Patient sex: F
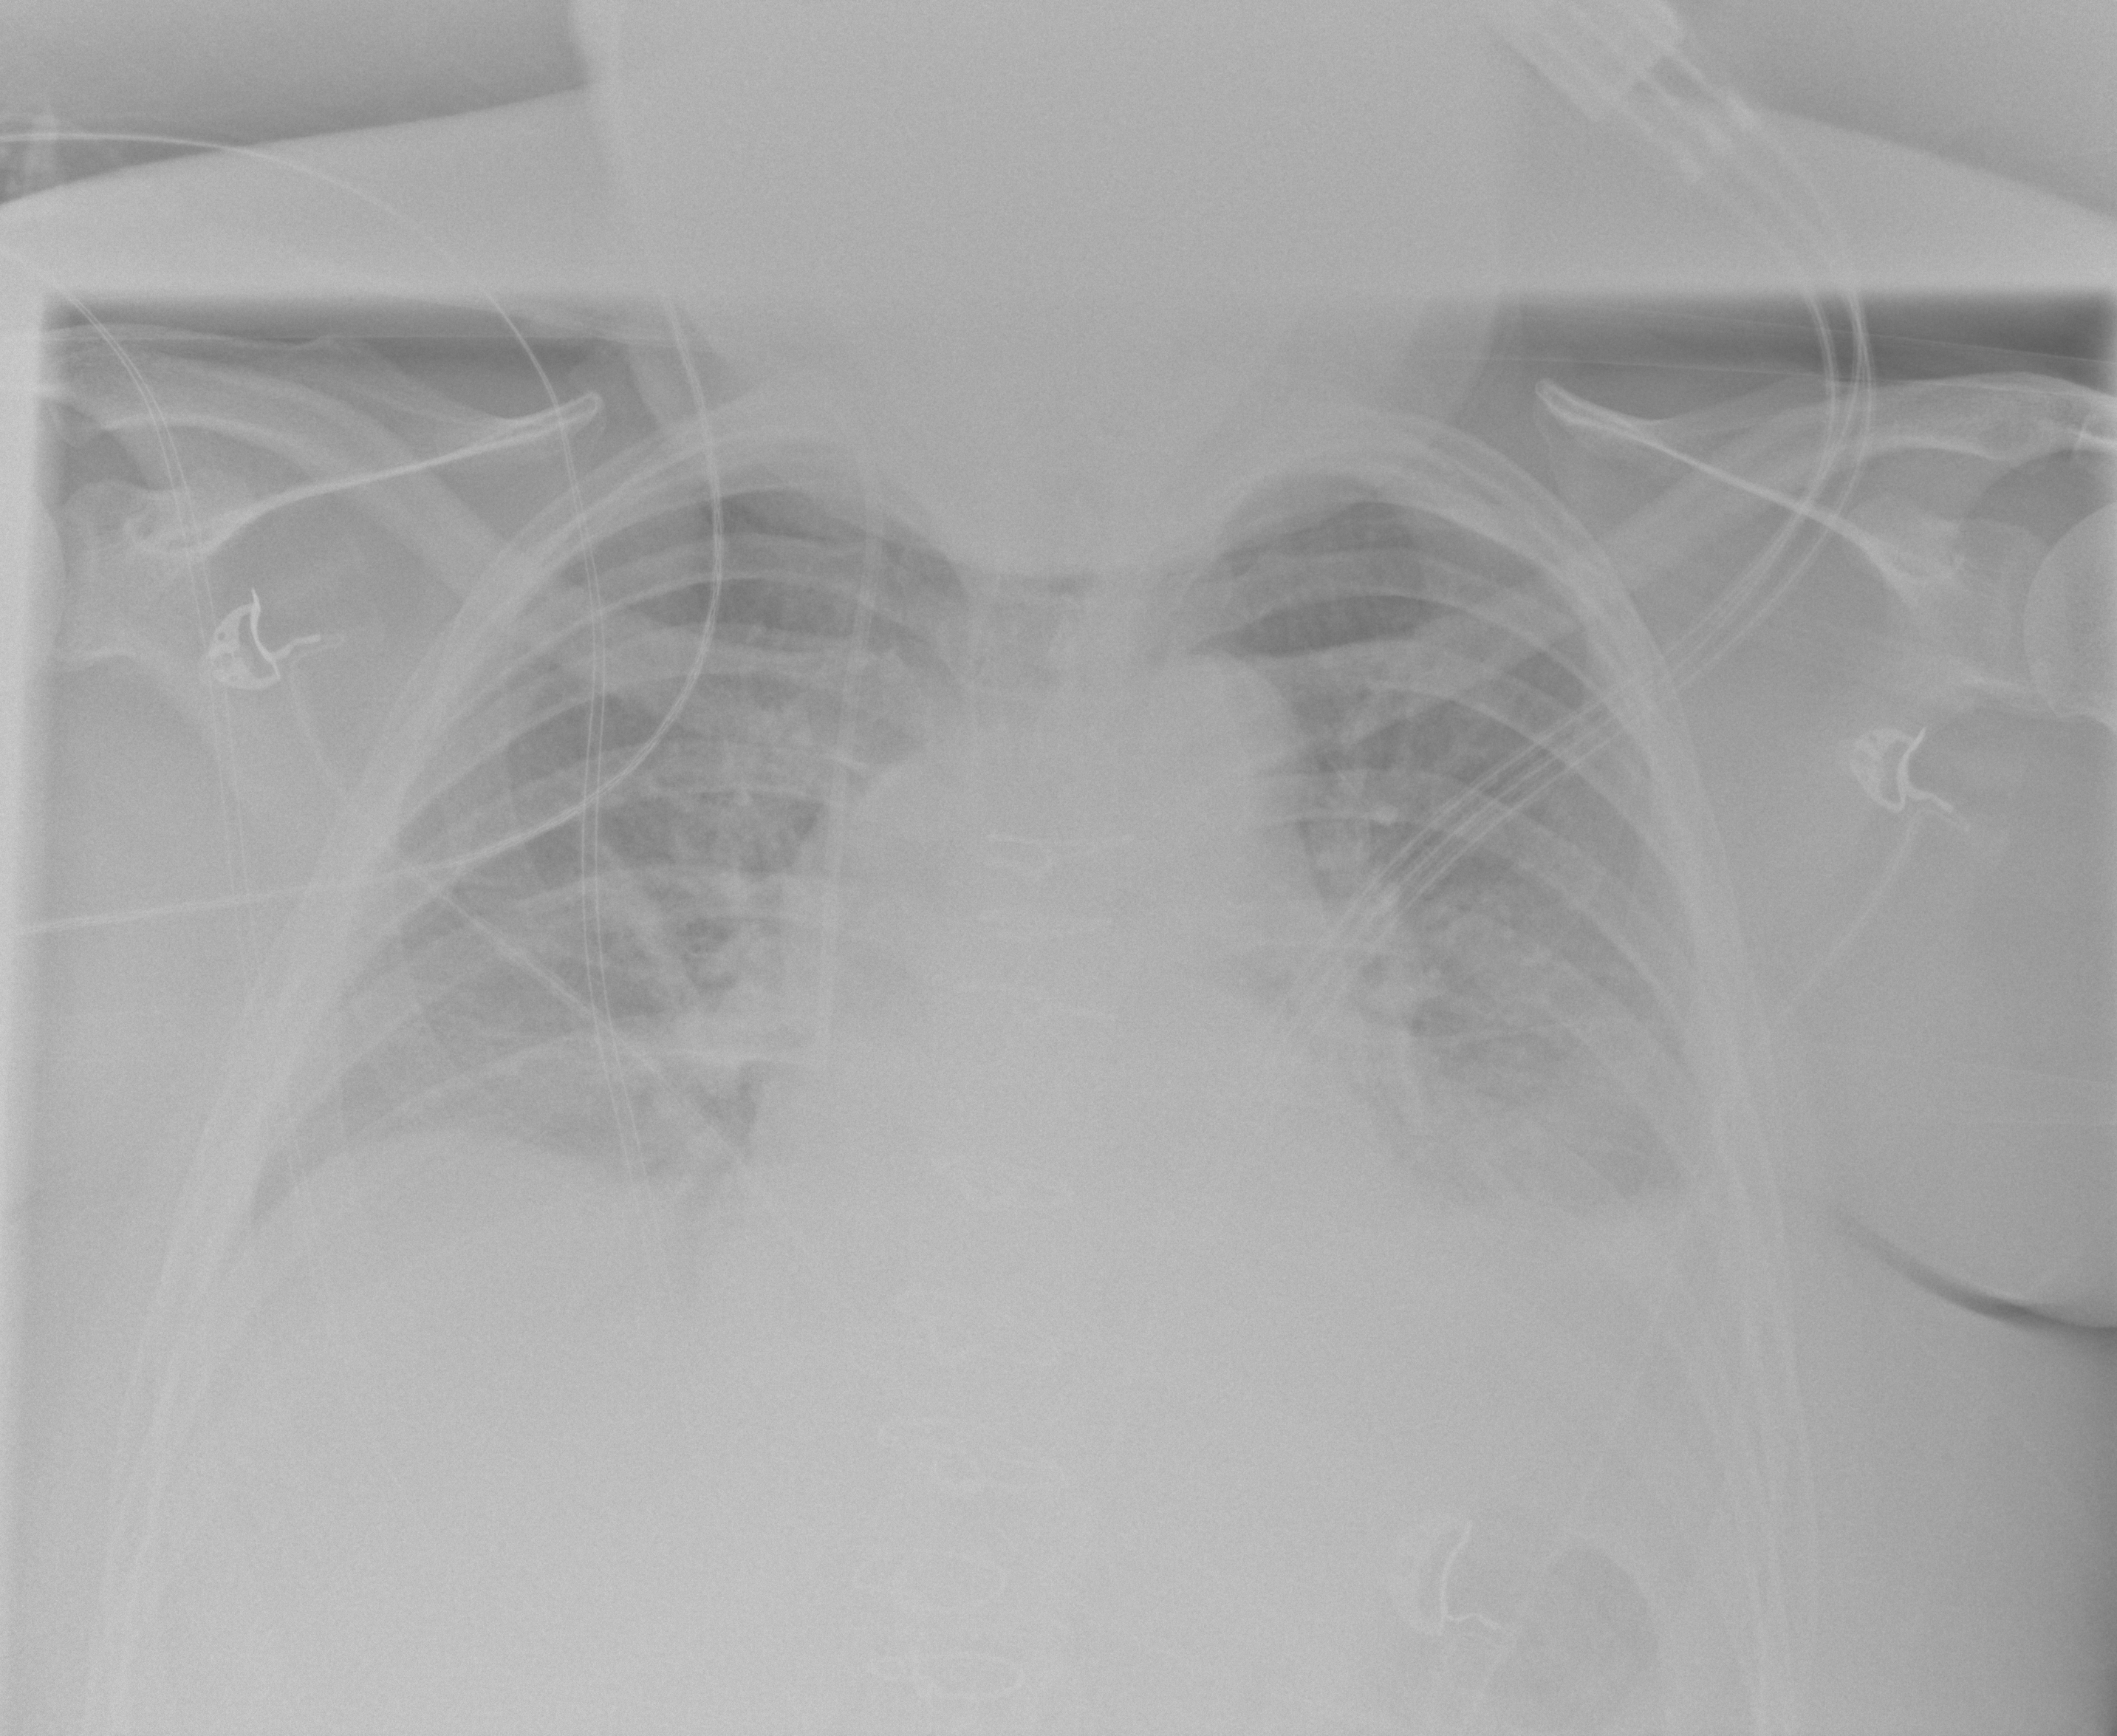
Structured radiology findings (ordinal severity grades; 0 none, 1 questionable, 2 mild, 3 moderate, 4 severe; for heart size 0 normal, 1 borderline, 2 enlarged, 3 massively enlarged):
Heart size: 1
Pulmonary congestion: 2
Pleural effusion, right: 0
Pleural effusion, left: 2
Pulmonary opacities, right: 0
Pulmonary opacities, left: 0
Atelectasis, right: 2
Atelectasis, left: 2